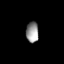
Tissue: lung
Cell type: Endothelial cells
Senescence score: 0.5516
Nuclear area (px): 256
Mean DAPI intensity: 147.426